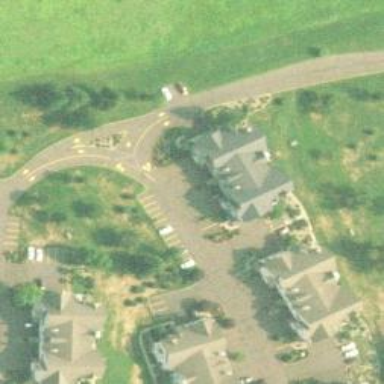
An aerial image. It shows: Asphalt driveway for service vehicles.